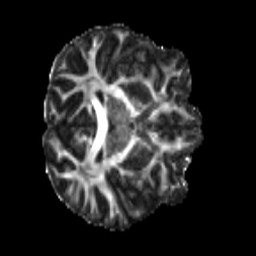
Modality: FA
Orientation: axial
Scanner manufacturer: siemens
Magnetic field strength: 3 T
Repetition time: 4 s
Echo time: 0.0594 s